Question: I have two 'TextViews' aligned in the same row. If text in both 'TextViews' are small, they fit in same row in the screen. But if the text in the left 'TextView' ('employee name') increases, the text in the right 'TextView' ('employee type') is shifted to the second line, but to the right side of the screen. How do I make the second 'TextView' aligned to the left and in the second line (below 'employee name') if the 'employee name' in left 'TextView' is increased and both 'TextViews' do not fit in same row?
Please check the below screenshot :

Please find my code below:
'''
<RelativeLayout xmlns:android="http://schemas.android.com/apk/res/android"
android:layout_width="match_parent"
android:layout_height="wrap_content"
android:background="#fff"
android:orientation="horizontal"
android:padding="10dp" >
<TextView
android:id="@+id/employee_name"
android:layout_width="wrap_content"
android:layout_height="wrap_content"
android:textSize="22.0sp" />
<TextView android:id="@+id/employee_type"
android:layout_width="wrap_content"
android:layout_height="wrap_content"
android:paddingLeft="8dp"
android:layout_toRightOf="@id/employee_name"
android:layout_alignBaseline="@id/employee_name"
android:textSize="15.0sp" />
</RelativeLayout>
'''
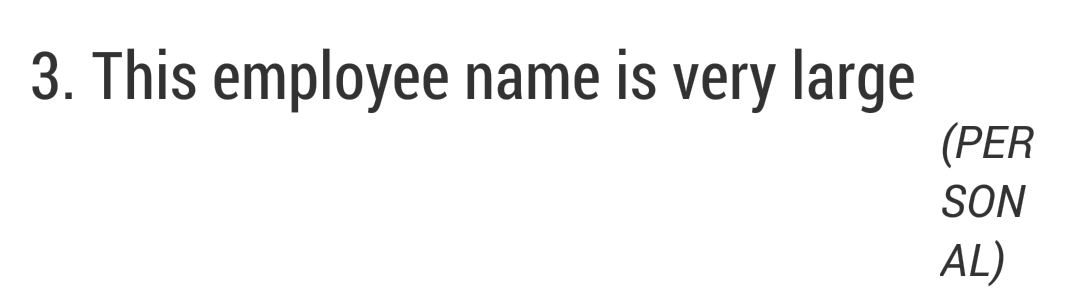
Answer: The answer is to use a single 'TextView', and modify the characteristics using Spans.
Assuming you only had the 'TextView' with '@+id/employee_name':
'''
TextView employeeInfo = (TextView) findViewById(R.id.employee_name);
String employeeName = // get your employee name
String employeeType = // get your employee type
// Assuming you move your 15sp into a dimens.xml resource file
int employeeTypeSize = getResources().getDimensionPixelSize(R.dimen.employee_type_text_size);
SpannableStringBuilder builder = new SpannableStringBuilder(employeeName);
builder.append(employeeType);
// Set the smaller text size from the end of the name to the end
// of the string.
builder.setSpan(new AbsoluteSizeSpan(employeeTypeSize),
employeeName.length(), builder.length(),
Spanned.SPAN_EXCLUSIVE_EXCLUSIVE);
// Then set this spannable to the TextView
employeeInfo.setText(builder);
'''